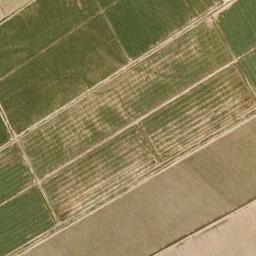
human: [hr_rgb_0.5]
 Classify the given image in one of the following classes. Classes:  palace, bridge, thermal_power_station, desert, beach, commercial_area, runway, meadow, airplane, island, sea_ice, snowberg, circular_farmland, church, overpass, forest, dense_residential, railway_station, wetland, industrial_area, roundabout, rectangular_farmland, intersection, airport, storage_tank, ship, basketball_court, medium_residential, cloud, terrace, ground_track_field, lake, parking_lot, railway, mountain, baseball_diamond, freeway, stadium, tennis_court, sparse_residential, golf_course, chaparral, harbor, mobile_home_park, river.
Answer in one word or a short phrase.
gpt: rectangular_farmland